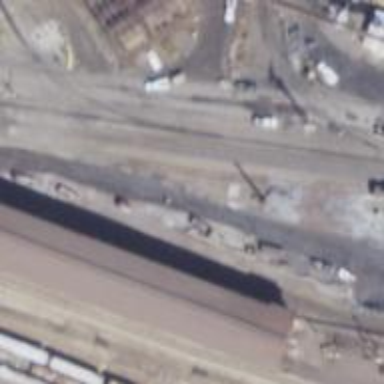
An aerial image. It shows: Railway siding with rails.